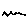
Label: zigzag